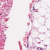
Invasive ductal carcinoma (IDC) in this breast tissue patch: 0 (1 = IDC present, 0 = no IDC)